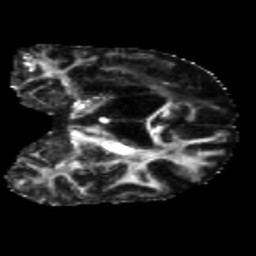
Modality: FA
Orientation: coronal
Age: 56
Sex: male
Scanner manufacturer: siemens
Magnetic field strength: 3 T
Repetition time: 5.25 s
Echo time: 0.08 s